Question: i'm working on google analytics and try to get some data from analytics. What i want is retrieving all table id and name from analytics but really dont know how to do. i spend hours in Google . Is there a way to do that ?

i want to take these all table like Izlesene.com KurtlarVadisi - Mobil uygulama and their ids how can i retrieve them ?
then i want to put them to my html
'''
<td width="138"><strong>Kanal Adi</strong>
<td width="150"><b>Kategori Adi</b></td>
<td width="130"><p><strong>Event Adi</strong></td>
<td width="145"><strong>Toplam</strong>;
'''
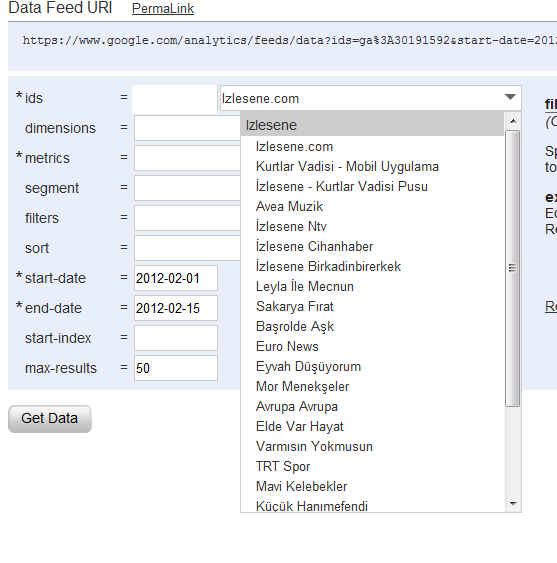
Answer: You can get that data out via the <URL>.
Currently there's no UI to get this data out that I'm aware of.
You can play with it in the Google API's Explorer.
- <URL>- - - - - '~all'-
You will get a JSON feed with the data you want. The API's explorer are just a toy to play with the API though. You better off writing your own script to query it and get the data you need.